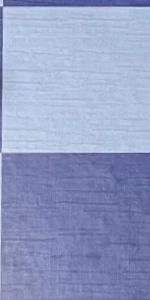
Label: Empty